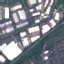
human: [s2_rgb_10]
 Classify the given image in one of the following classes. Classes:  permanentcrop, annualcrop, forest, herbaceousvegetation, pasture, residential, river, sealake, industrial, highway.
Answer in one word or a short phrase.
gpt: Industrial